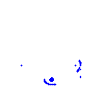
Particle: proton